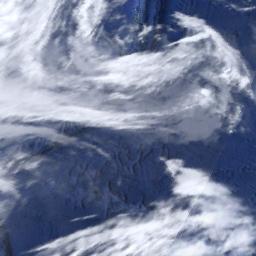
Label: cloud